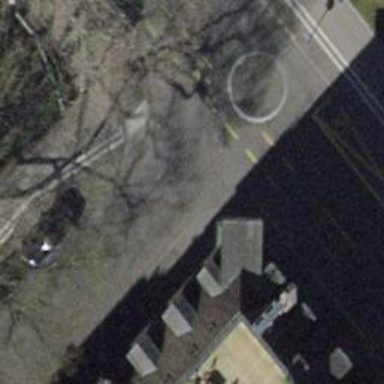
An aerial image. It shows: Unmarked crossing on the road.